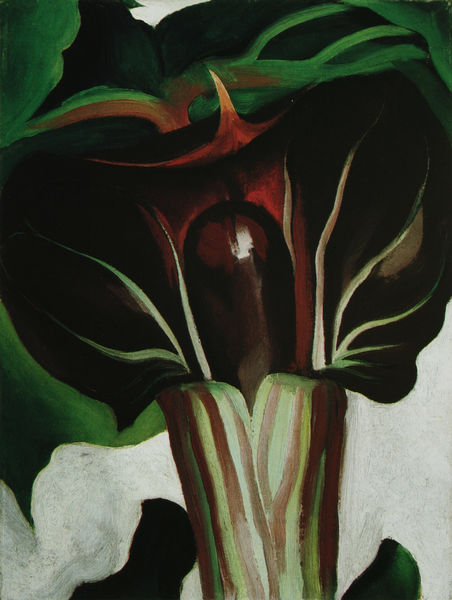
Titel: Jack-in-the-Pulpit
Künstler: Georgia O'Keeffe
Standort: New York
Institution: ACA Galleries
Schlagwörter: blätter, dunkel, weiß, gelb, grün, ausschnitt, blume, braun, grau, hell, hintergrund, mitte, orange, schwarz, ölbild, blüte, rot, malerei, öl, natur, spiegelung, kelch, innen, blatt, pflanze, kontrast, pflücken, moderne, dunkelgrün, farbe, hellgrün, linien, blue, red, white, black, green, painting, spitz, weiblich, detail, nah, zeitgenössisch, floral, streifen, erotik, scham, vagina, exotisch, striche, außen, linie, groß, leinwand, stempel, flora, lilie, stängel, duft, dunke, knospe, flower, salat, rotbraun, adern, fauna, urwald, leuchtend, tempera, blütenkelch, bordeaux, falle, orchidee, regenwald, form, forms, lines, weiblichkeit, merian, aubergine, tropisch, tropen, sexuell, geschlechtsteil, makro, ahronstab, betörend, fleischfressende, frauenschuh, großformat, o keffe, o'eeffe, pflanse, plaka, raddicchio, salatblatt, sexueller konmtext, vulva, weiblcih